Question: I've got a table that has a background colour applied every other row for easy view using the ':nth-child' pseudo-class, but uses an additional class to highlight certain information by applying a different background colour to that cell.
The confusing part is that for even rows (where the original style is 'background-color: none;') the highlight colour is applied, but odd rows (where the style is 'background-color: #C4A66F;') don't apply the new highlighted style.

As you can see, the highlighting is sporadic. It should be applied to the 'Inns' column cells when the value is equal to or more than 15. The class ('tqual') appears in the html as expected.
The html below is within a loop over each row, so the 'tqual' class is added correctly to cells with where the value is >= 15.
'''
<tr class="tdata">
<td class="col-name"><?php echo $name; ?></td>
<td class="col-apps"><?php echo $apps; ?></td>
<td class="<?php if($inns>=15) echo "tqual ";?>col-inns"><?php echo $inns; ?></td>
[...]
</tr>
'''
'''
tr.tdata:nth-child(even) td {
background-color: none;
}
tr.tdata:nth-child(odd) td {
background-color: #C4A66F;
}
td.tqual {
background-color: #DDDD00;
}
'''
Any ideas? Thanks.
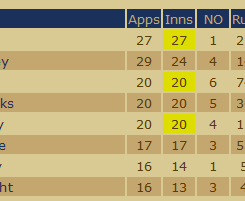
Answer: Your TD in the 'even' TR any 'background-color' set - since 'none' is not a valid value for that property, so that invalid declaration simply gets . (If you want to the background color on an element that already has one from another rule, then you have to use the default value 'transparent' to get "no background color".)
Therefore, the rule with the selector 'td.tqual' is able to set a background color for those TD - but not for those in the 'odd' TR, because 'td.tqual' is a selector with lower specificity than 'tr.tdata:nth-child(odd) td'.
(Change 'background-color' in your first rule to a value, f.e. 'red' - and you will see that of your TD with class 'tqual' will get the yellow background applied any more.)
So the solution is simple: Use a rule with at least the same specificity to give a background color to those '.tqual' cells. (And fix the wrong 'background-color' value 'none'.)